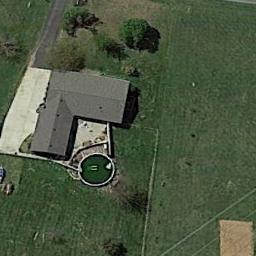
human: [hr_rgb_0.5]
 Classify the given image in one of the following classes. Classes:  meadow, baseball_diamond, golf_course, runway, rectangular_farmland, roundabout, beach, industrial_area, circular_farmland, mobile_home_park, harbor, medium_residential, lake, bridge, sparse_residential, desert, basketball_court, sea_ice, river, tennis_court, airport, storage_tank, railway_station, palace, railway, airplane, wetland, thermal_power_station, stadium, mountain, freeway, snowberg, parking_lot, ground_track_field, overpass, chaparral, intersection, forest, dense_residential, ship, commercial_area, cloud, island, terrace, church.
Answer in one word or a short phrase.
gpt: sparse_residential